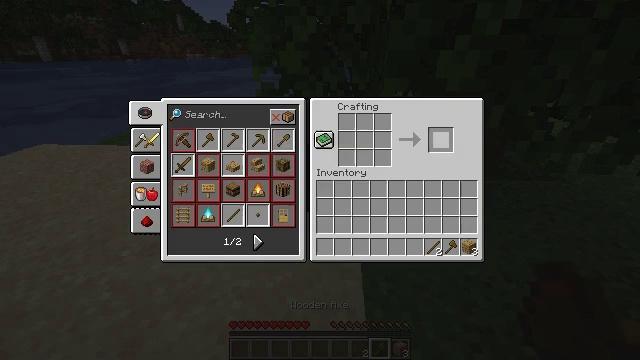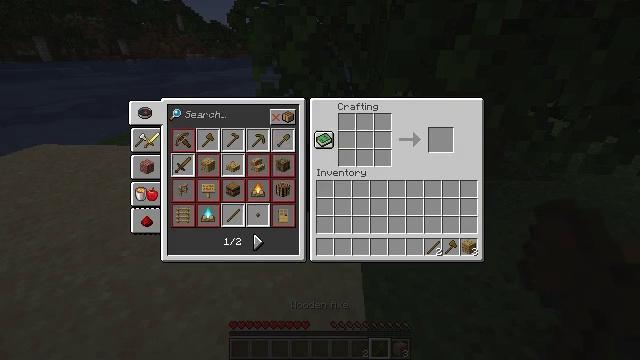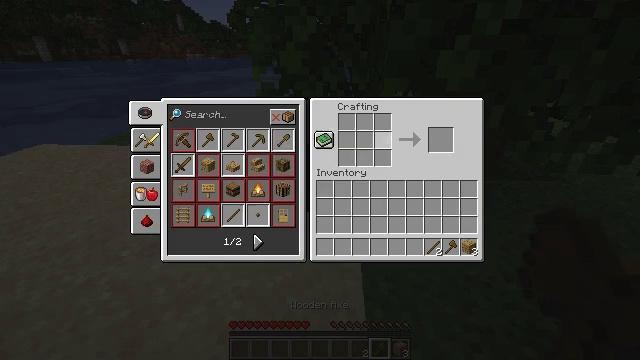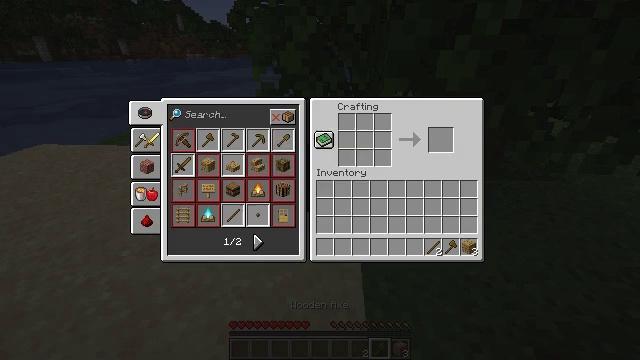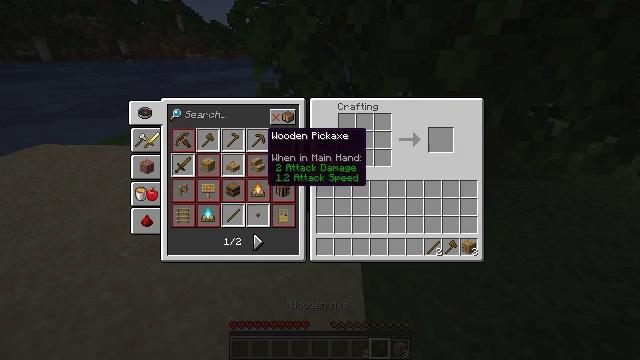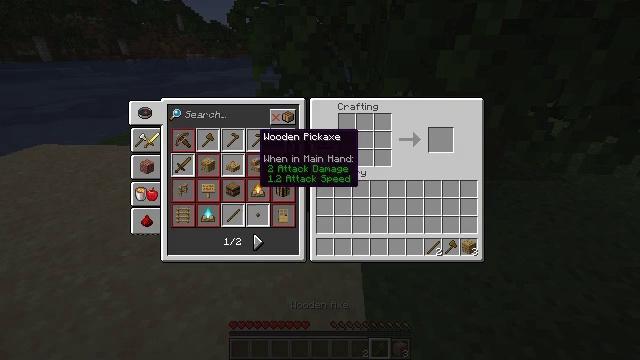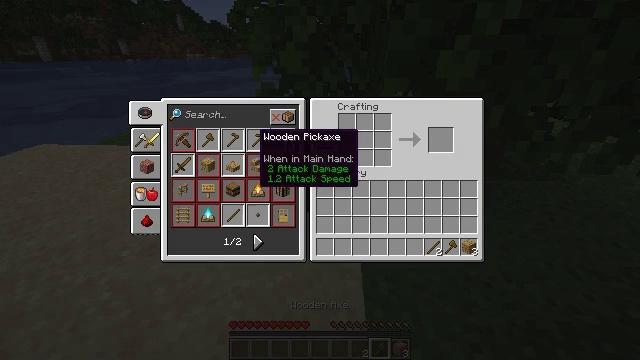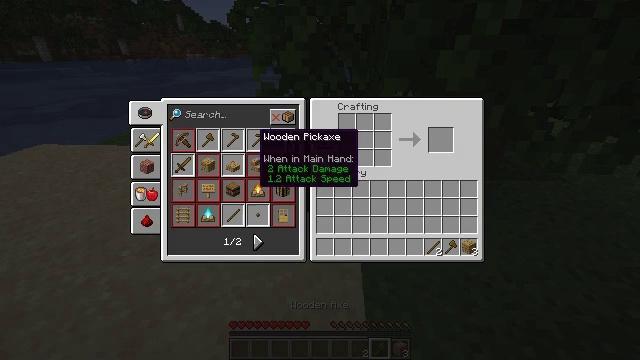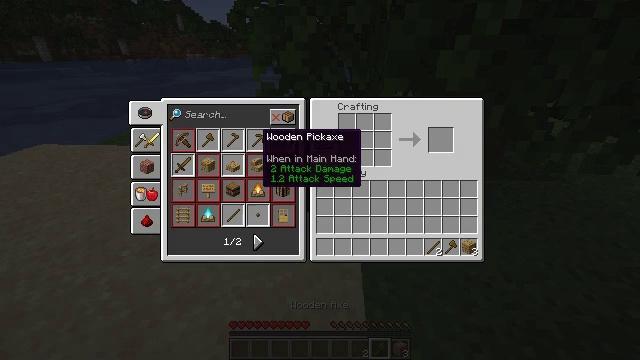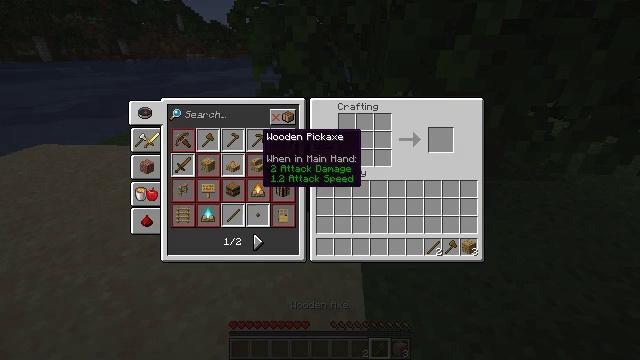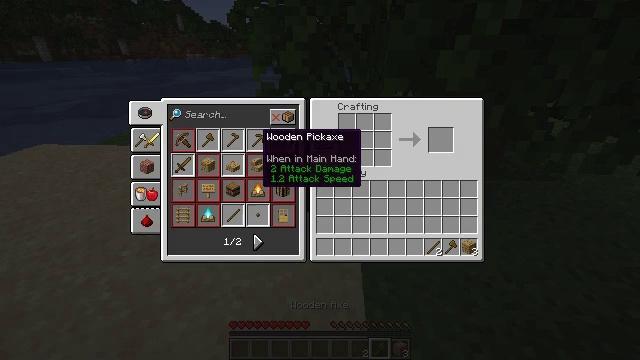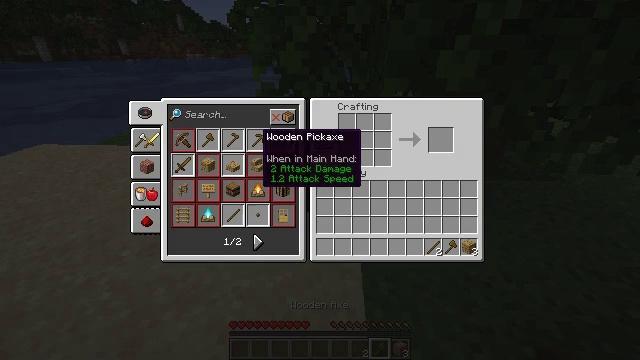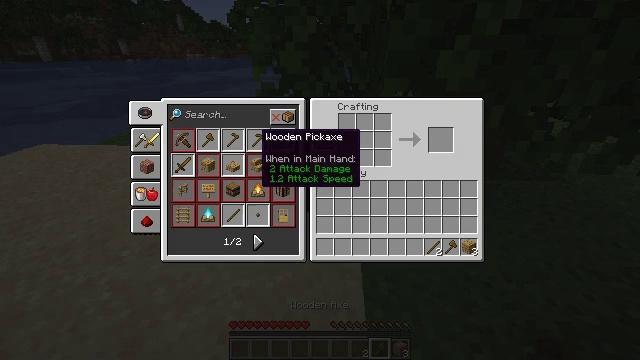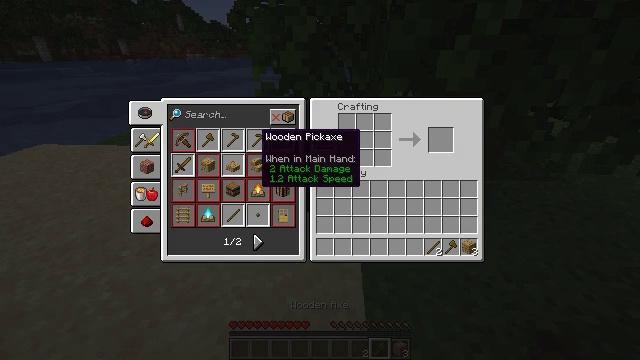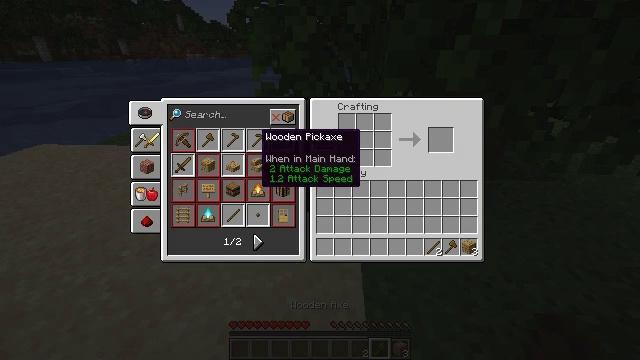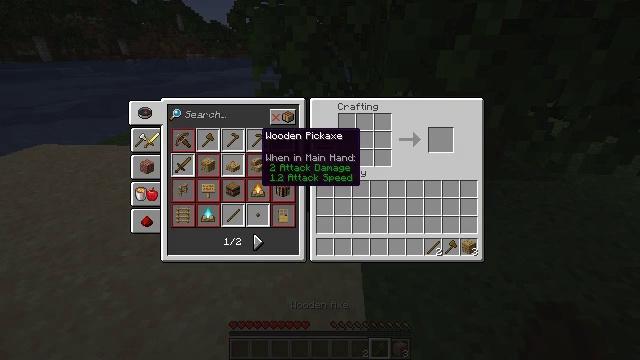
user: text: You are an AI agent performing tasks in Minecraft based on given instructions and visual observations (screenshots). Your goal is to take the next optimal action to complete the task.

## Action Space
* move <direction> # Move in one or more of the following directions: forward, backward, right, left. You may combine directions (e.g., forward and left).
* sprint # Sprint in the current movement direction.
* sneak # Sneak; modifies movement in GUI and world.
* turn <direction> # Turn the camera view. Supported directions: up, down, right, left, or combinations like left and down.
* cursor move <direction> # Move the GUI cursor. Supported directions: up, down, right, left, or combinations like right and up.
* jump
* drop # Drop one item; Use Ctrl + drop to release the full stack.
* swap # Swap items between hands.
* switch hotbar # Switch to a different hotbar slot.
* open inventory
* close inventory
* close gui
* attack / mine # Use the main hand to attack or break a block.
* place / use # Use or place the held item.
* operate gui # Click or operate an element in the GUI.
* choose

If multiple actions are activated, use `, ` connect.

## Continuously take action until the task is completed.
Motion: motion action
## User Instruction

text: Open the crafting table to craft a wooden pickaxe.
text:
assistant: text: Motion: cursor move left, open gui
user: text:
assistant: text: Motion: cursor move left
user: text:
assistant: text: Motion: cursor move left
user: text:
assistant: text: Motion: cursor move left
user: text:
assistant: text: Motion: cursor move left
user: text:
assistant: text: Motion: no_op
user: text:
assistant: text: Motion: no_op
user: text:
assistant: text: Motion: no_op
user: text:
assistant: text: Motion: no_op
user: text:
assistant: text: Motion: no_op
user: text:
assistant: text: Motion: no_op
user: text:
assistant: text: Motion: no_op
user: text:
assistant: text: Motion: no_op
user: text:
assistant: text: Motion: no_op
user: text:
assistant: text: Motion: no_op
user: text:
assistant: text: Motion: no_op
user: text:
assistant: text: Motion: no_op
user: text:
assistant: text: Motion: operate gui
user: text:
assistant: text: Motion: operate gui
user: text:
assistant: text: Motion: operate gui
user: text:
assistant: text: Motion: no_op
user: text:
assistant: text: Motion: no_op
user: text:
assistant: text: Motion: cursor move right
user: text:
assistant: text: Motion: cursor move right
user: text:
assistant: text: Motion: cursor move right
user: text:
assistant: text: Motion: cursor move right
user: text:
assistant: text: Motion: cursor move right
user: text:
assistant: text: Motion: no_op
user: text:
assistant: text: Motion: sneak, cursor move right
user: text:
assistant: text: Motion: sneak, cursor move right